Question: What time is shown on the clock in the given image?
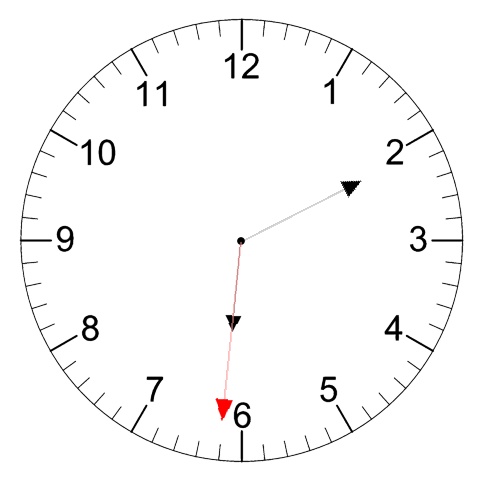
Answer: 06:10:31